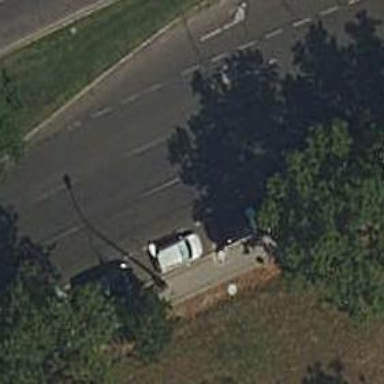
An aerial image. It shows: Primary highway with asphalt surface. There is parallel on-street parking on the right lane.